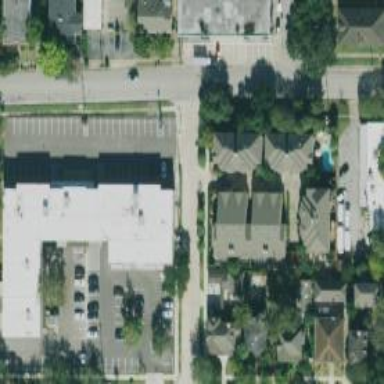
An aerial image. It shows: Commercial building.